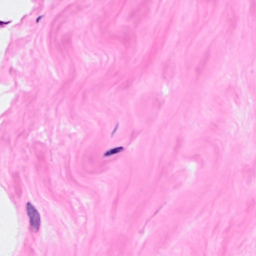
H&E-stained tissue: Breast